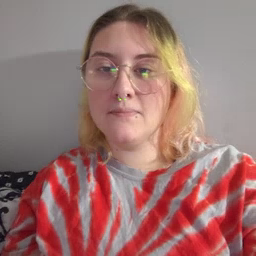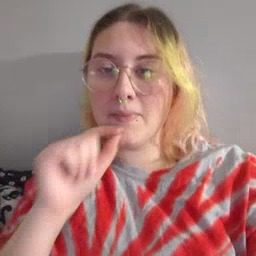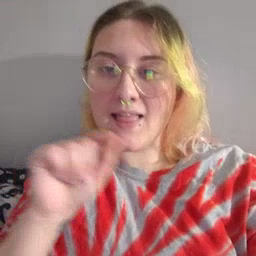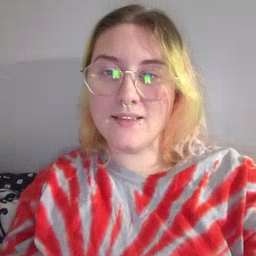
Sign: pen